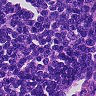
Metastatic tissue present: no